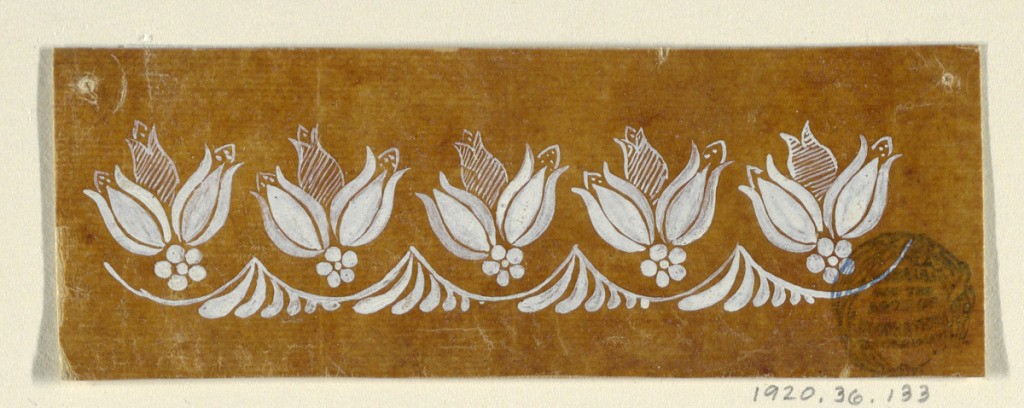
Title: Design for an Embroidered or Woven Horizontal Border of the "Fabrique de St. Ruf"
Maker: Fabrique de Saint Ruf, Lyon, France
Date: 1805–1815
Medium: Brush and white gouache on glazed tracing paper
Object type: Drawing
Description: Bough with halves of leaves form a pointed crest border. Three calyces rise over a rosette in the hollows. Four and the greater part of a fifth repeat are shown.